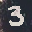
Label: 3